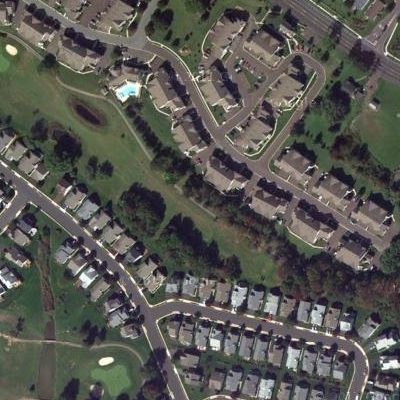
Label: Resident